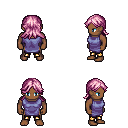
a pixel art fantasy rpg character, male body template, human, dark skin, chain tabard jacket, gold greaves, pink loose hair, four views (front, back, left, right), 2x2 character sprite sheet, small pixel art, hard edges, no anti-aliasing